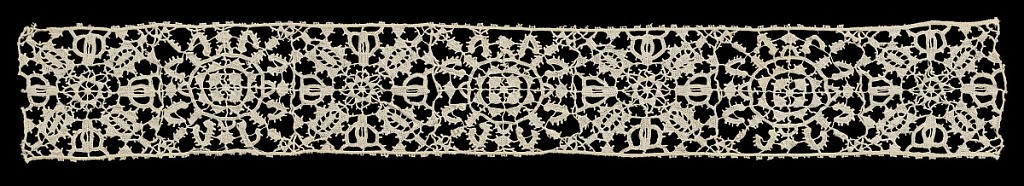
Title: Border
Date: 17th century
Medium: linen Technique: grid of laid cord with needle lace, reticella style
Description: Border of squares filled with floral blossoms. Filling stitches: bars decorated with picots, small openings in the solidly-worked areas of the lace.